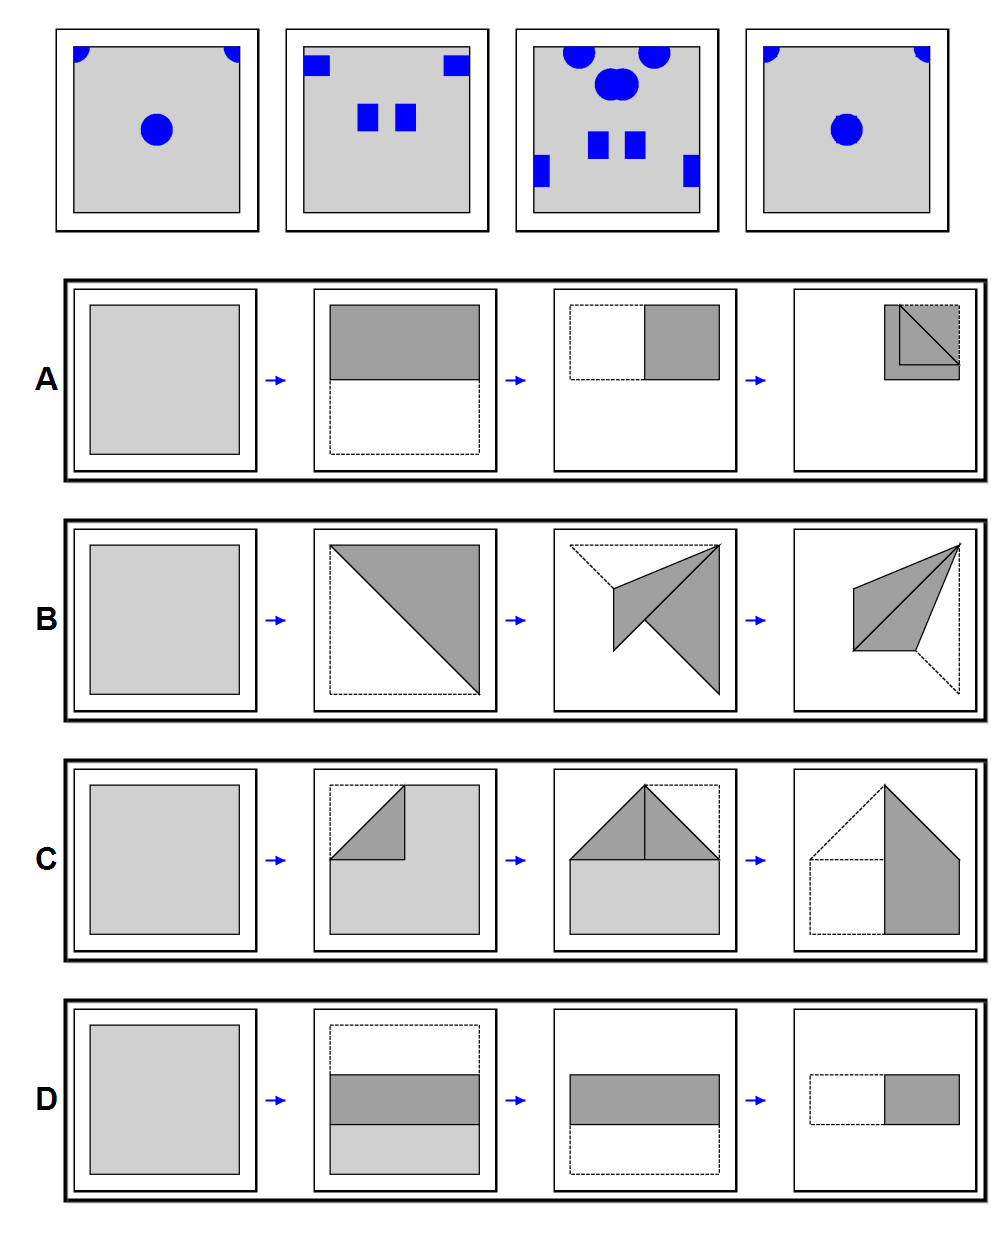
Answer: C